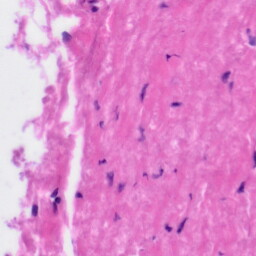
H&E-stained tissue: Tonsil